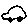
Label: car